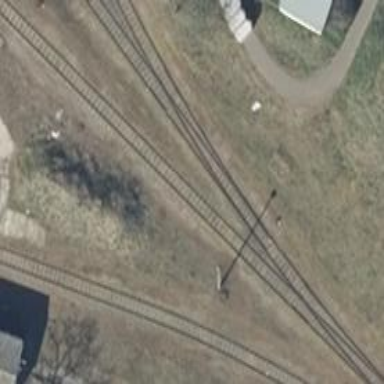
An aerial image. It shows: Railway switch.